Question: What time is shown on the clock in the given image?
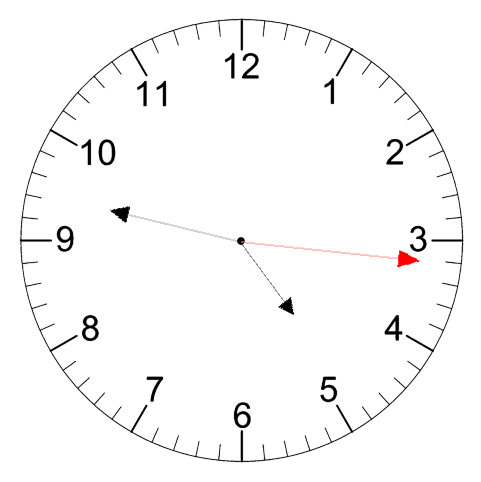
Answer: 04:47:16